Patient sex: F
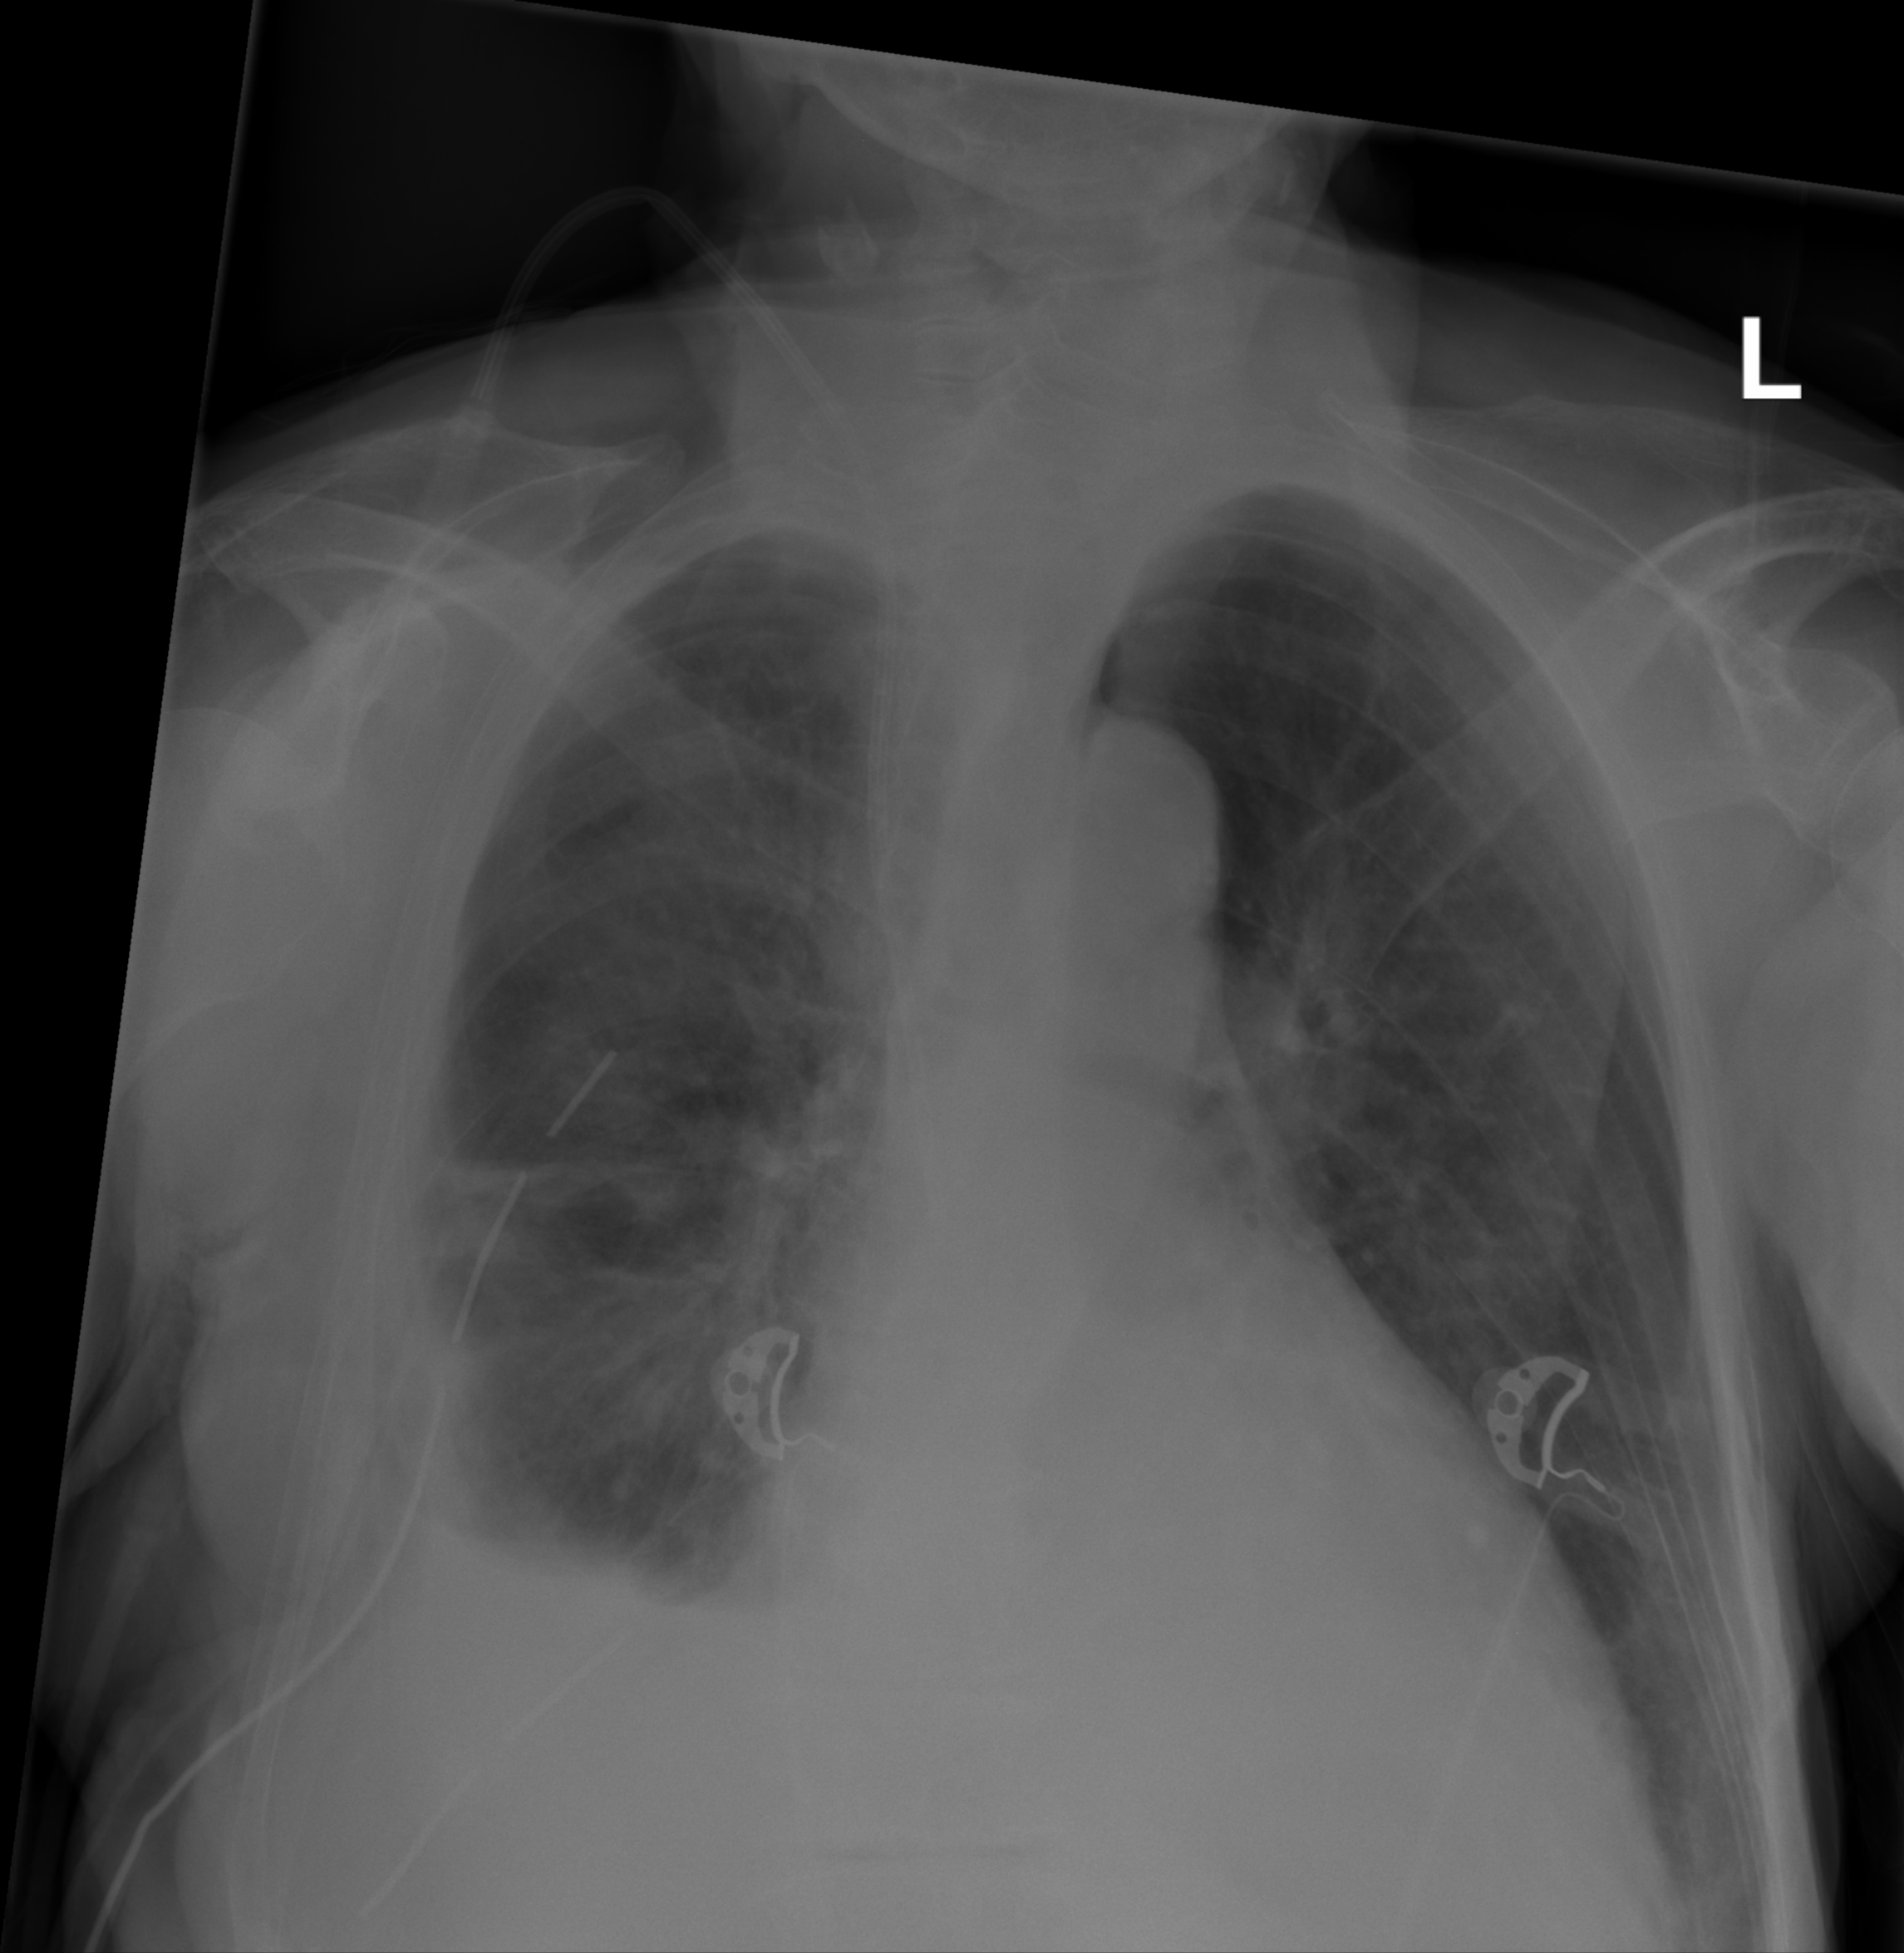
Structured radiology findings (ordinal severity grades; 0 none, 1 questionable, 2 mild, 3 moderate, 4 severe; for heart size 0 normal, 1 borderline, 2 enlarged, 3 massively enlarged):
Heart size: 2
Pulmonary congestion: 0
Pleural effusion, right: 2
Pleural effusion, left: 0
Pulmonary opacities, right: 0
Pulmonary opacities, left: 0
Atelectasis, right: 2
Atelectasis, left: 0